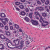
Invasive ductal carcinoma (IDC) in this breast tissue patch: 0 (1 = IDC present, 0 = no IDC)